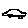
Label: car